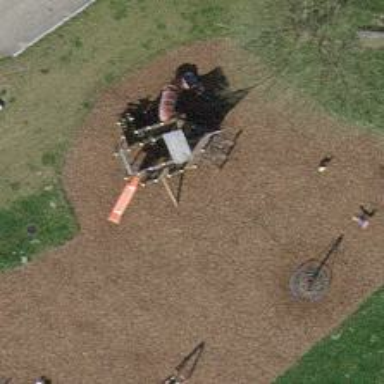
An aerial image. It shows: Playground featuring climbing frame.